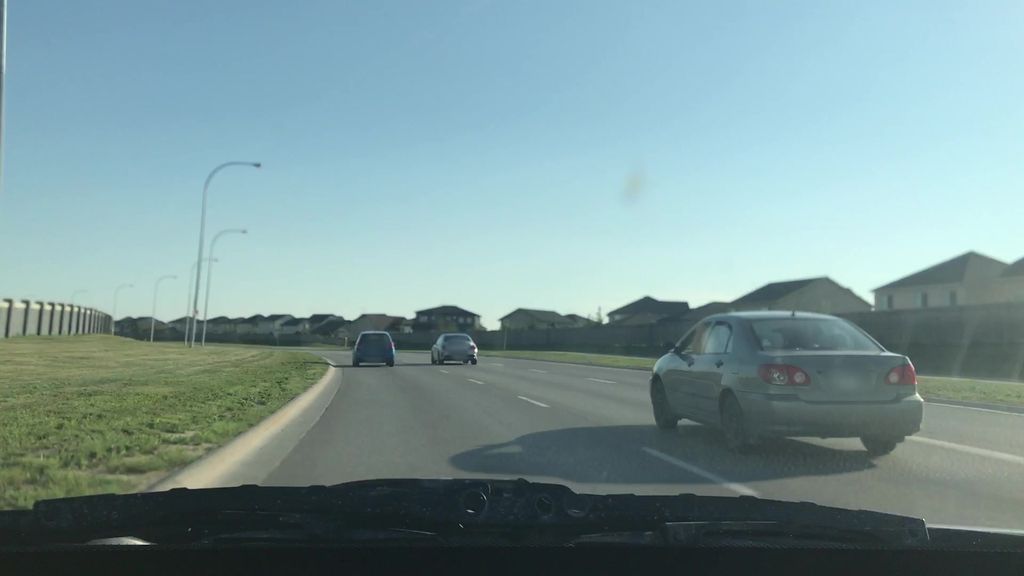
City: winnipeg